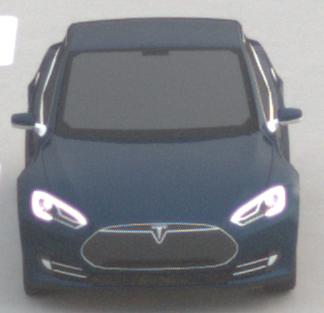
Make: Tesla
Model: Model S 60
Detailed model: Model S
Model produced from: 2013/10
Model produced until: 2014/10
Doors: 5
Color: blue
Road condition: dry road
Daytime: sunrise or sunset
Contrast: low contrast